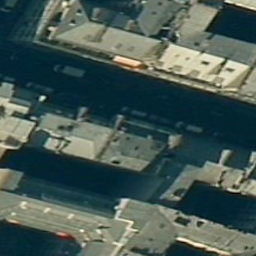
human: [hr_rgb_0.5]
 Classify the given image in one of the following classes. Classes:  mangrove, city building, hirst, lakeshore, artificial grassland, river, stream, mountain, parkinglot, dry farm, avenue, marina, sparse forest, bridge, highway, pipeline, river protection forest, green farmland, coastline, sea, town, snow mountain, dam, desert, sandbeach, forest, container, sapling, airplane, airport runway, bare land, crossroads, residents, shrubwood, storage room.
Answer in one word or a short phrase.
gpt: city building